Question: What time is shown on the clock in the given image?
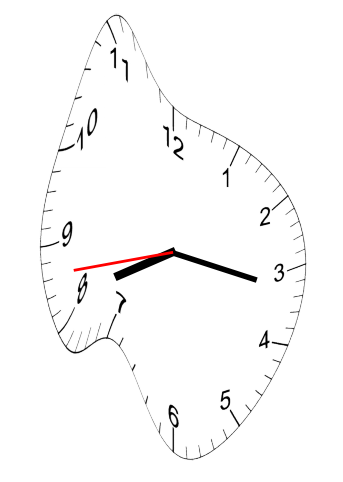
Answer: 08:16:43